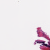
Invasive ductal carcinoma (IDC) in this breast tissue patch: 0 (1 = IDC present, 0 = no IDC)